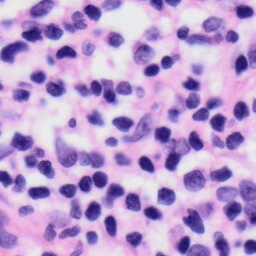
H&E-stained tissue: Skin